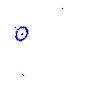
Particle: pion